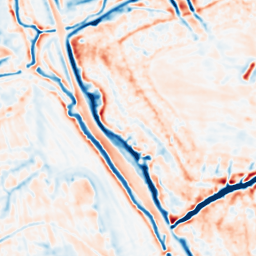
Category: multiscale
Decomposition family: dog_multiscale
Decomposition parameters: sigma_ratio: 1.6
n_scales: 3
base_sigma: 1
Upsampling method: bilinear
Upsampling parameters: scale: 2
Upsampling scale: 2